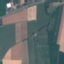
Land use / land cover: PermanentCrop